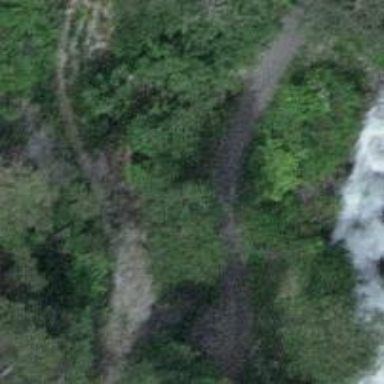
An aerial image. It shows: Path.